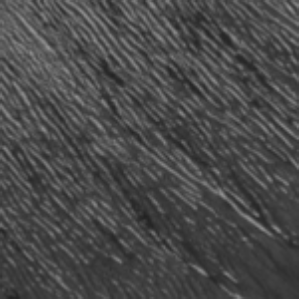
Label: frost